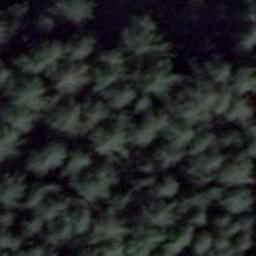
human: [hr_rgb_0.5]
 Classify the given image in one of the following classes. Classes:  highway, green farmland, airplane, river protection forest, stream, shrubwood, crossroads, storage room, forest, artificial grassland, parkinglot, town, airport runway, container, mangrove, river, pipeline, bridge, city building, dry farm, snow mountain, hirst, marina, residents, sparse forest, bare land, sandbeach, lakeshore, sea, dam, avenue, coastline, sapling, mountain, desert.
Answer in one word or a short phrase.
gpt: forest